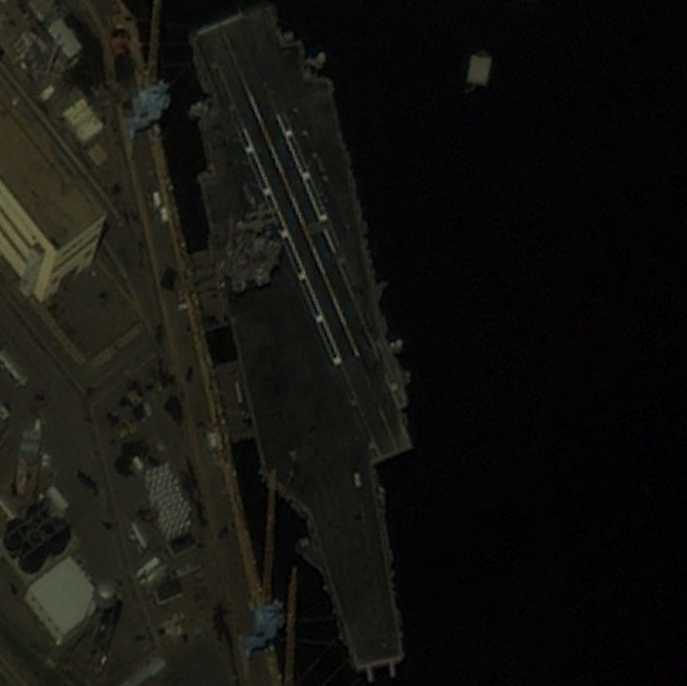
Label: aircraft_carrier